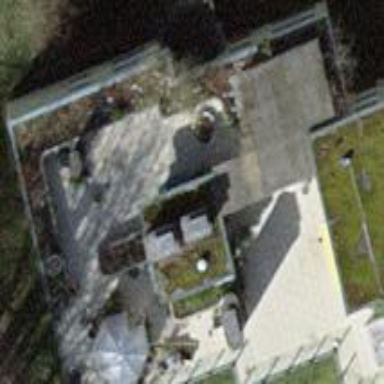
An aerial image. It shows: Building with flat roof.